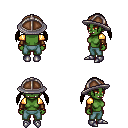
a pixel art fantasy rpg character, female body template, orc, green skin, gold arm armor, teal pants, brown twin-tailed hairstyle, chain helm, cloth bracers, metal boots, four views (front, back, left, right), 2x2 character sprite sheet, small pixel art, hard edges, no anti-aliasing